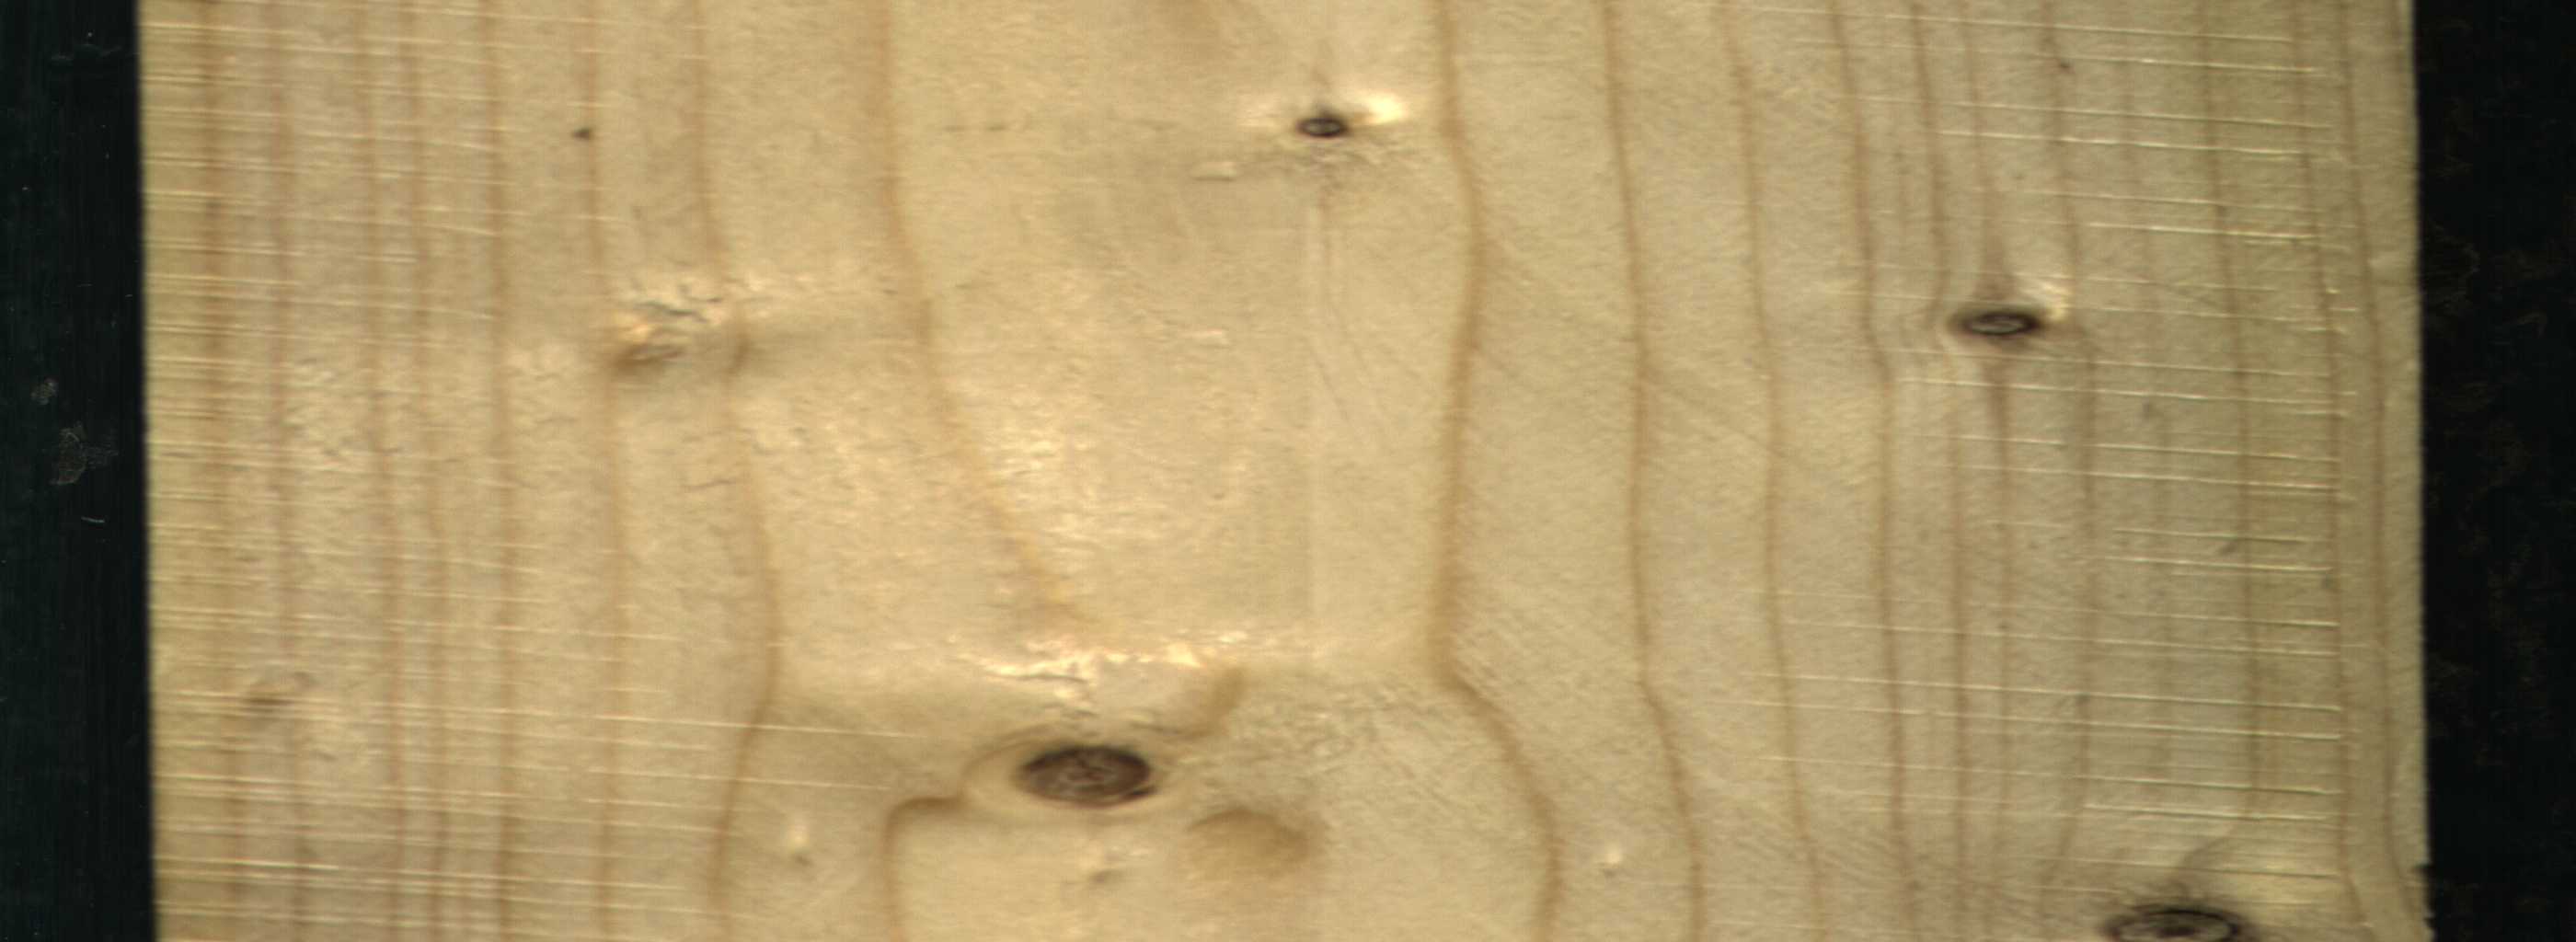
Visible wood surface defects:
Dead_Knot
Dead_Knot
Live_Knot
Live_Knot